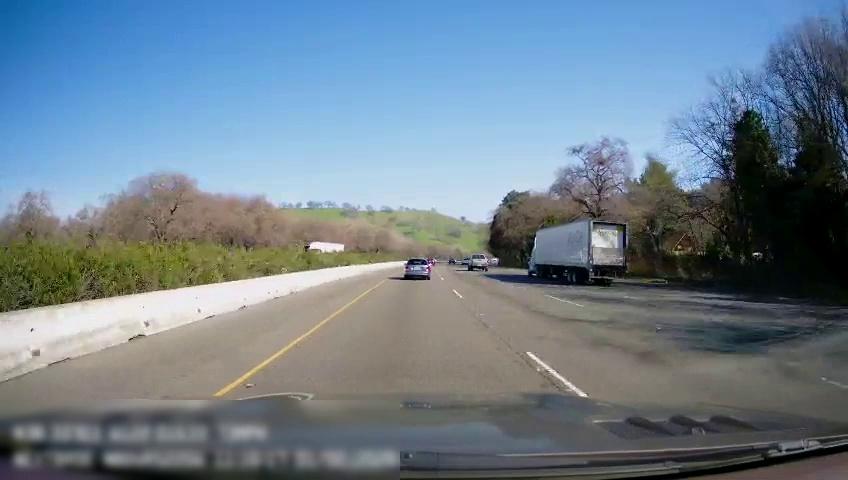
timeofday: Day
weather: Sunny
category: Drivable Space
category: Vehicles | Truck
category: Vehicles | Truck
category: Vehicles | Truck
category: Vehicles | SUV
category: Lanes | Current Lane
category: Lanes | Current Lane
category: Lanes | Alternate Lane